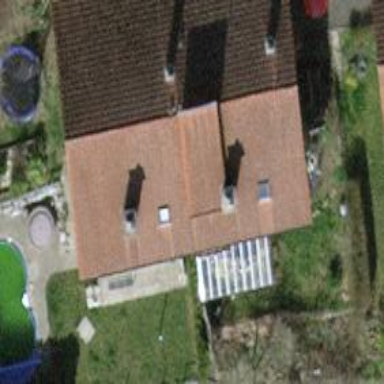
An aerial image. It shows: Terrace building.